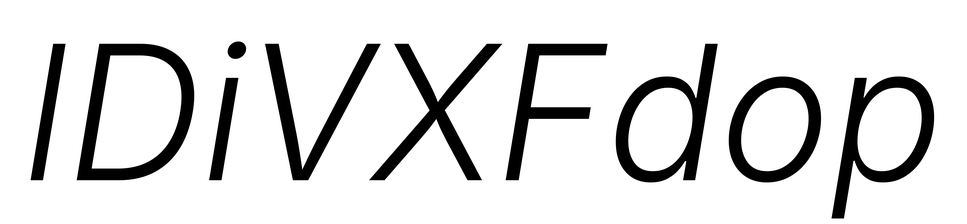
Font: Inter-Italic_Light_Italic